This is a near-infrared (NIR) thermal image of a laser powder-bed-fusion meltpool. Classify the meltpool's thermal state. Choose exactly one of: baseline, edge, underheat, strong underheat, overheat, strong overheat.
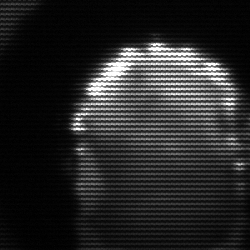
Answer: baseline